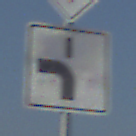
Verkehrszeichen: VerlaufVorfahrtsstrasse5
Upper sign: Vorfahrtsstrasse
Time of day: SunriseSunset
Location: Outdoor (Urban)
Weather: Clear
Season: NotSpecified
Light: Natural